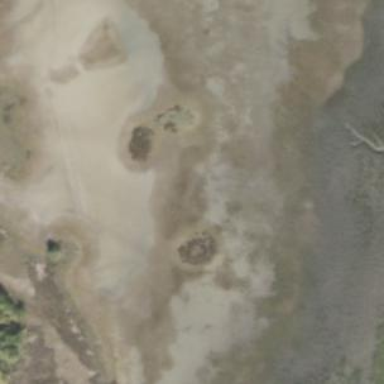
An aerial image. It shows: Marsh wetland.